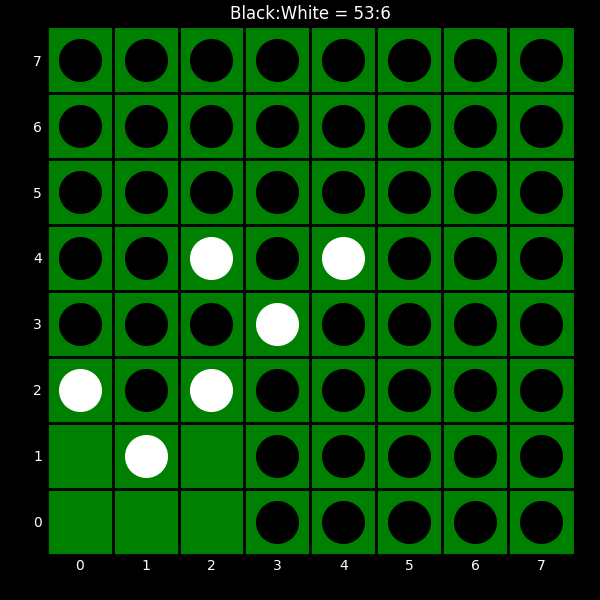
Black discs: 53
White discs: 6